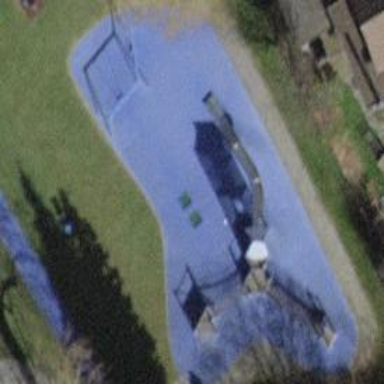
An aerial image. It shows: Playground featuring trampoline.